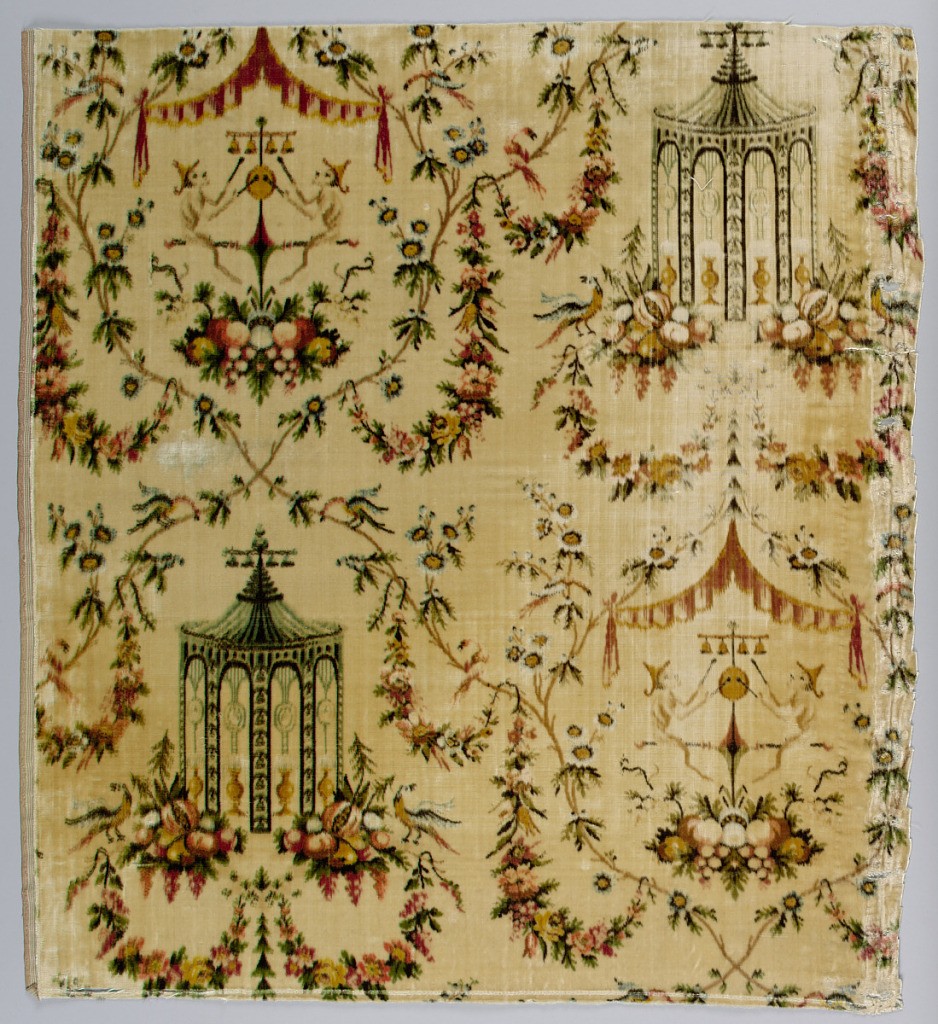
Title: Fragment
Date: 18th century
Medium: silk Technique: cut loops of a tie-dyed, stenciled or block printed warp in a 3/1 twill foundation (velvet)
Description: Fragment of velvet in a chinoiserie design has a circular pavilion with a pointed roof and bells, flanked by fruit and pheasants and separated by looped garlands from scalloped pinnacled canopy. Under the canopy, two monkeys in cocked hats balance on either side of a composite musical instrument with central cymbal which they beat. Diamond framework of flowering vines sets off repeat. In shades of red, golden yellow, brown, tan, green, black, light blue, on a cream-colored ground.